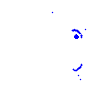
Particle: kaon